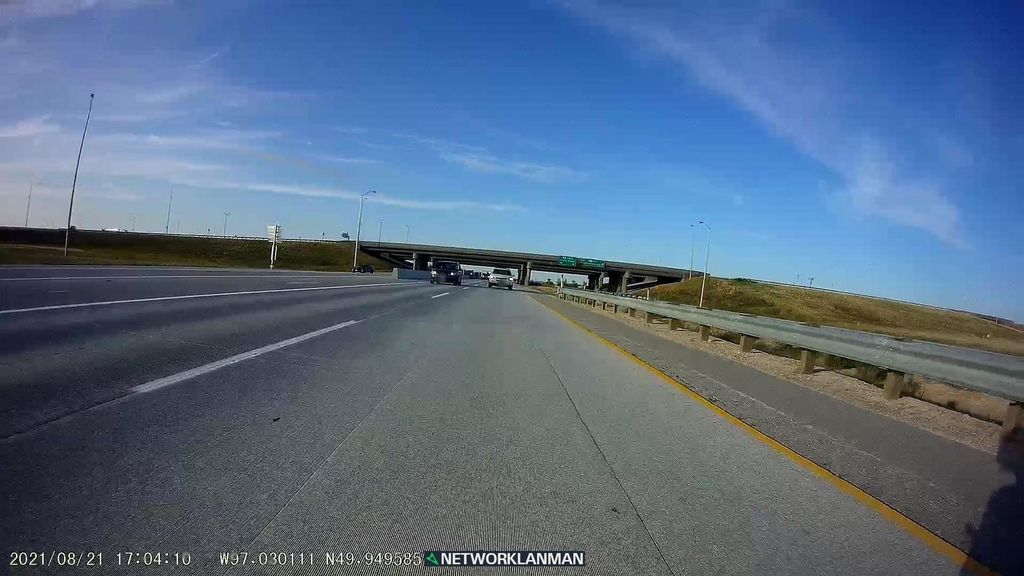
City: winnipeg